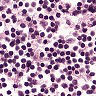
Metastatic tissue present: no